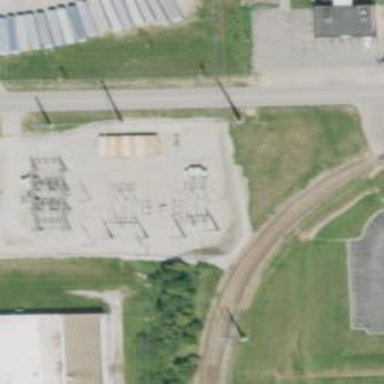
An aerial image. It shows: Power substation surrounded by fence.